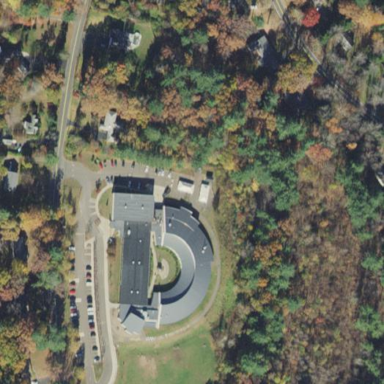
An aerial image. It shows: School.